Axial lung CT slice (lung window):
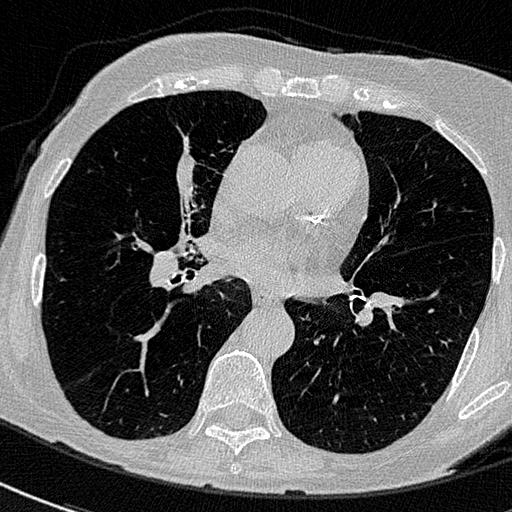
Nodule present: no